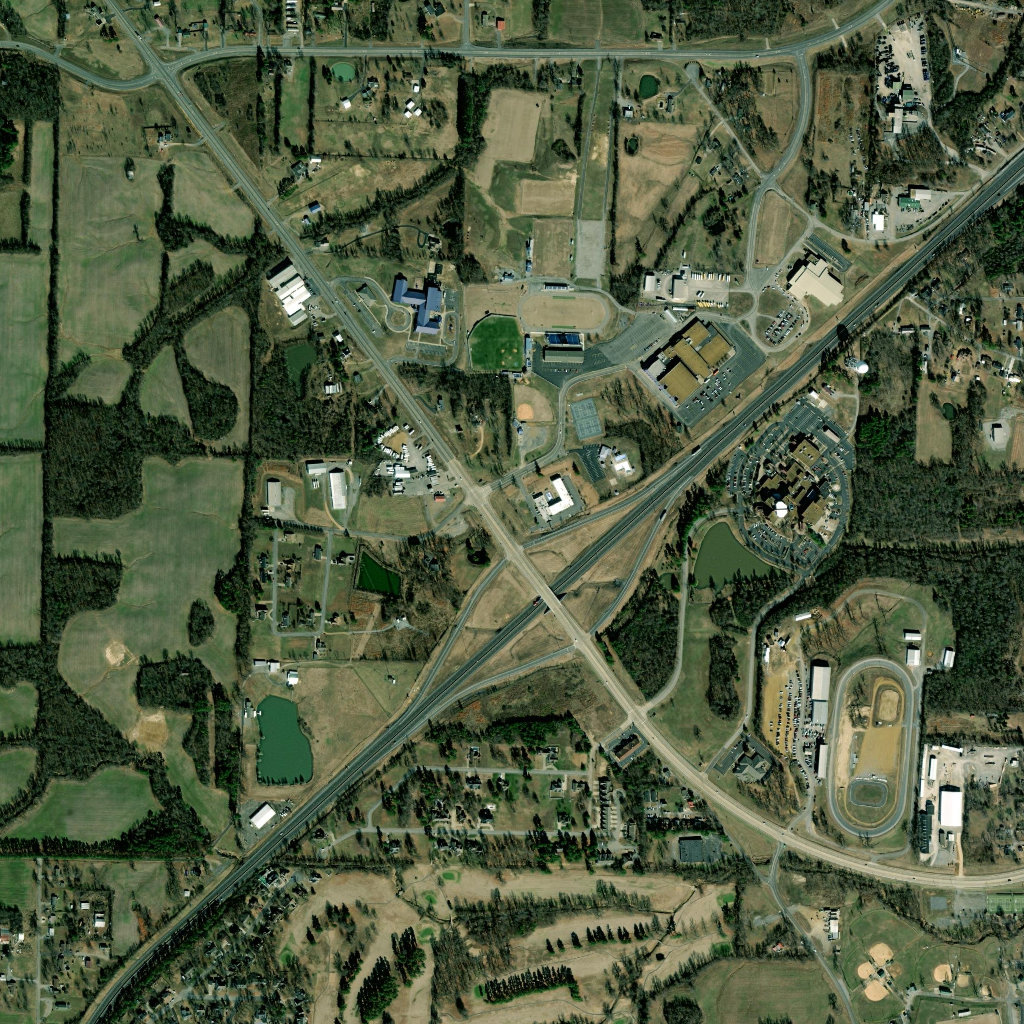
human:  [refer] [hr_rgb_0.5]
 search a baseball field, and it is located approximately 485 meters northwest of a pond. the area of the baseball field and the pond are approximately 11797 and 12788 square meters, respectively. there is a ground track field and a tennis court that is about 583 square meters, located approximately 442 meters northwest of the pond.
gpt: <box>[[45, 30, 51, 36, 0]]</box>